【题型】填空题　【知识点】立体几何　【难度】easy
如图，一个装有某种液体的圆柱形容器固定在墙面和地面的角落内，容器与地面所成的角为 $30^\circ$，液面呈椭圆形，椭圆长轴上的顶点 $M$，$N$ 到容器底部的距离分别是 12 和 18，则容器内液体的体积是\underline{\qquad\qquad}.

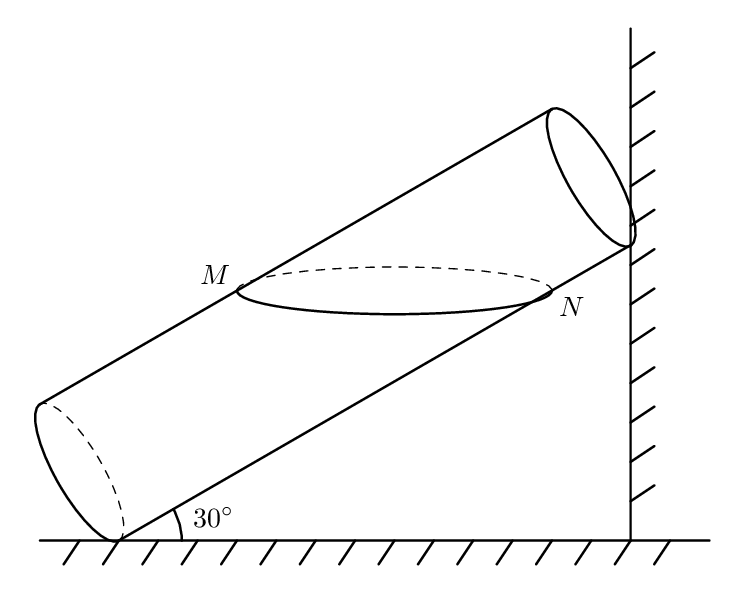
【解答】
【答案】 $45\pi$

【分析】 作出圆柱的轴截面图，过 $M$ 作容器壁的垂线，垂足为 $F$，得到 $|NF|=6$，在直角 $\triangle MFN$ 中，求得 $|MF|=2\sqrt{3}$，得到圆柱的底面半径为 $\sqrt{3}$，结合圆柱的体积公式，即可求解.

【详解】 如图所示为圆柱的轴截面图，过 $M$ 作容器壁的垂线，垂足为 $F$，

因为 $MN$ 平行于地面，可得 $\angle MNF = 30^\circ$，

椭圆长轴上的顶点 $M$，$N$ 到容器底部的距离分别是 12 和 18，所以 $|NF|=18-12=6$，

在直角 $\triangle MFN$ 中，$|MF|=|NF| \times \tan 30^\circ = 2\sqrt{3}$，即圆柱的底面半径为 $\sqrt{3}$，

所以容器内液体的体积等于一个底面半径为 $\sqrt{3}$，高为 $(12+18)$ 的圆柱体积的一半，

即为容器内液体的体积为 $\frac{1}{2} \times \pi \times (\sqrt{3})^2 \times 30 = 45\pi$.

故答案为：$45\pi$.

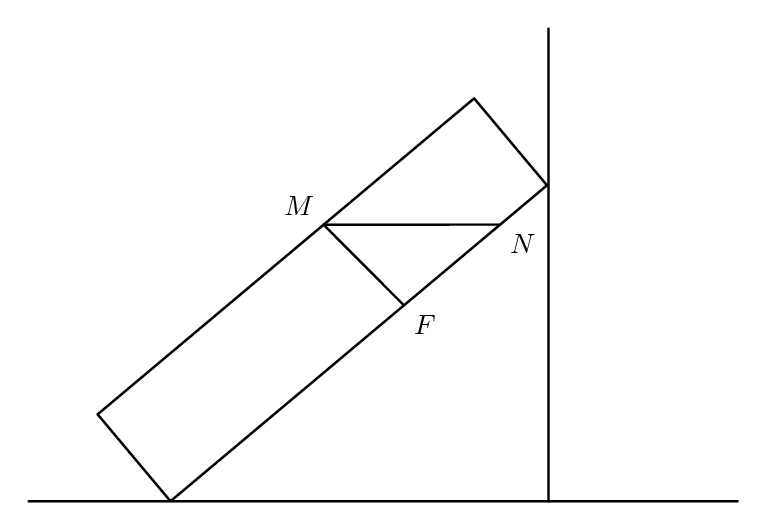